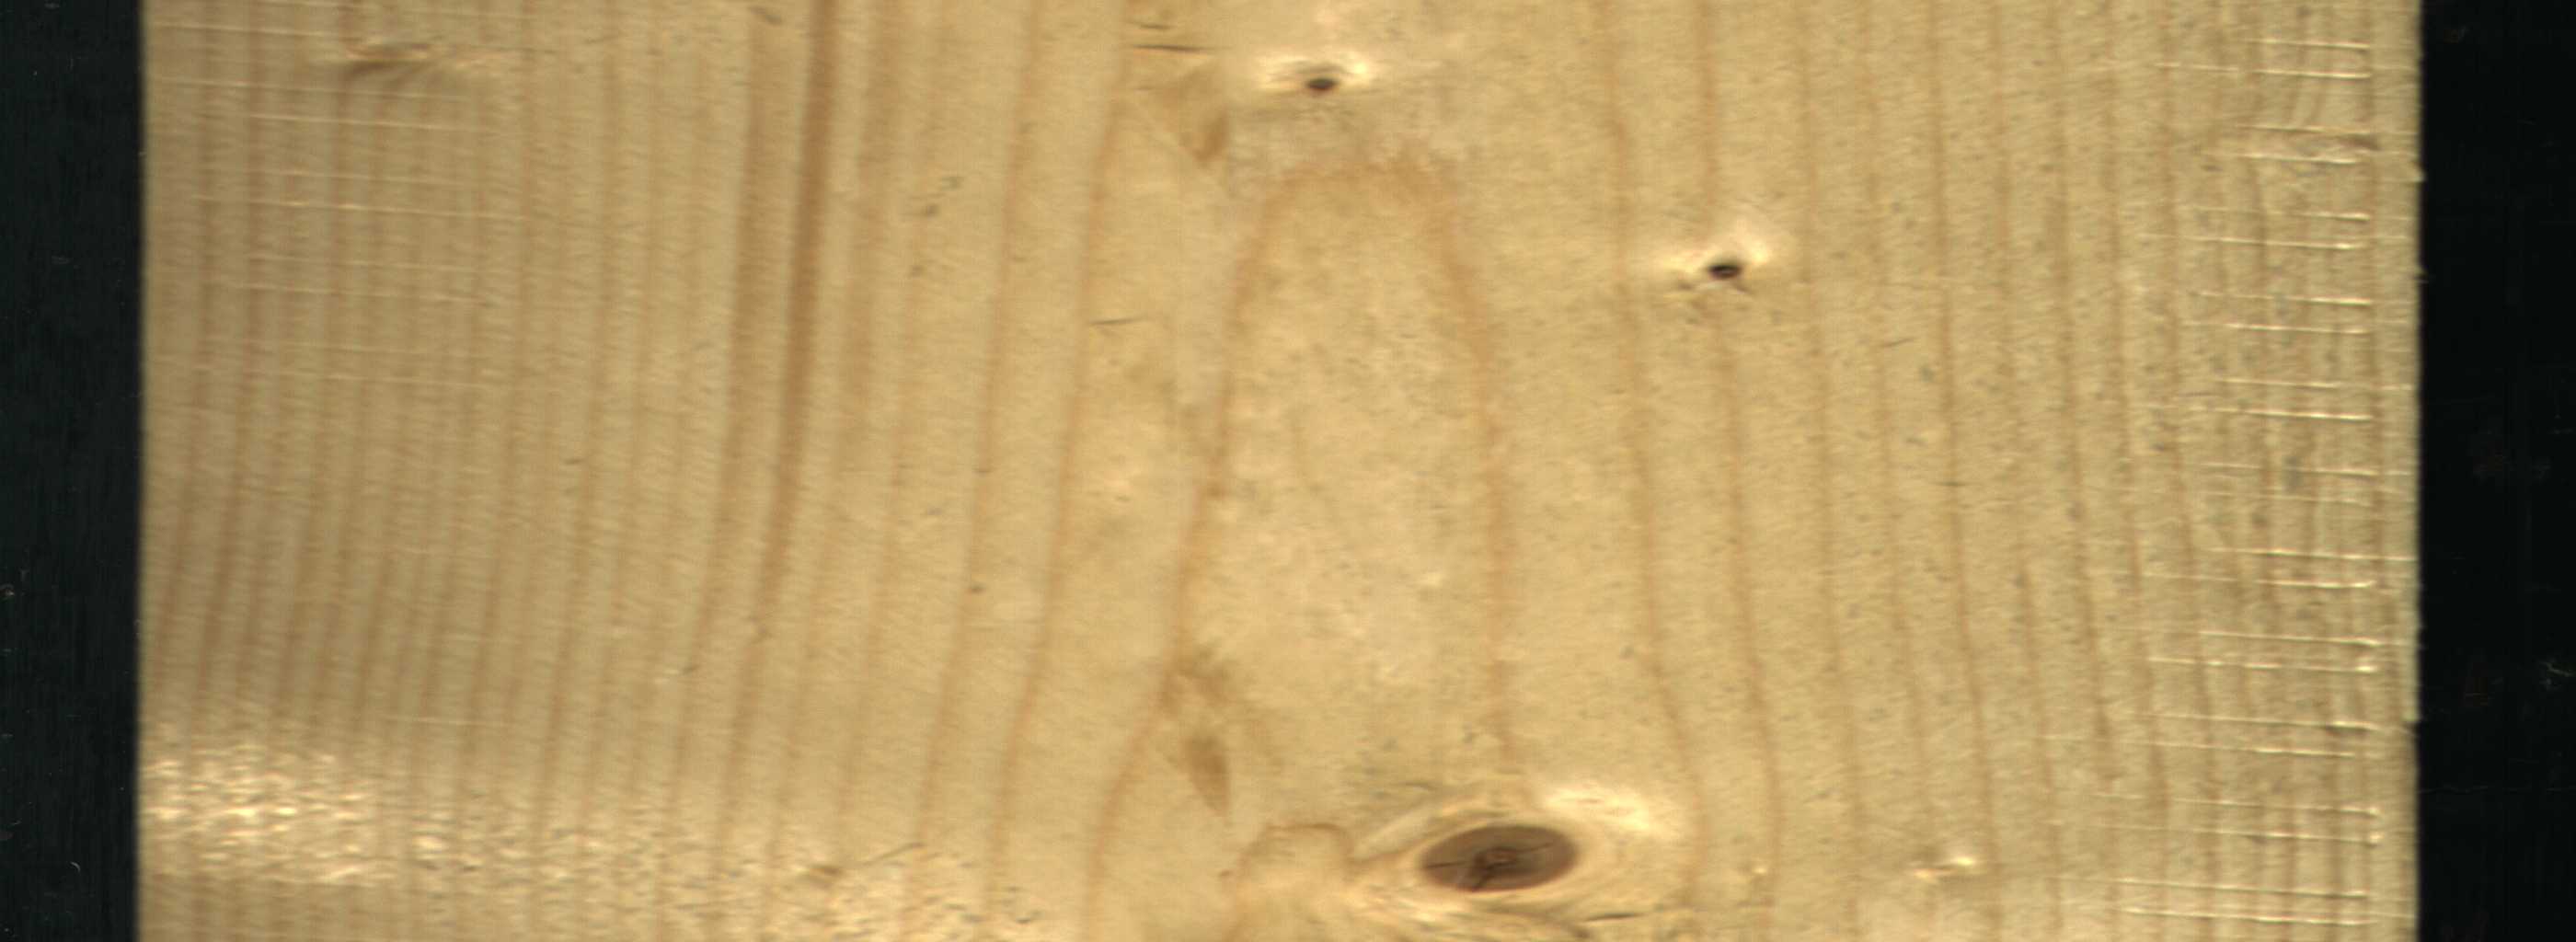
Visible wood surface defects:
Live_Knot
Live_Knot
Live_Knot